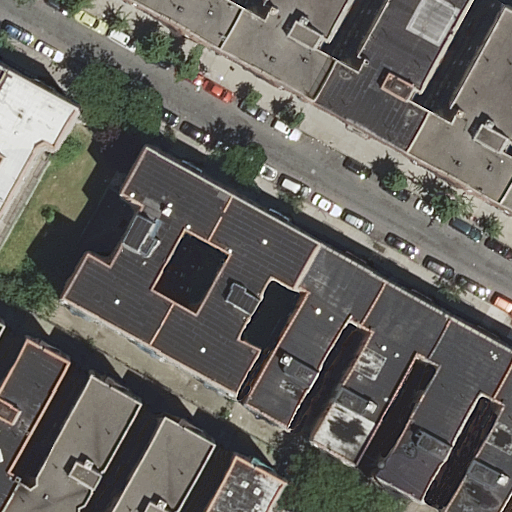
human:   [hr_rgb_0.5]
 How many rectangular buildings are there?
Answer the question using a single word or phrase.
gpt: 6

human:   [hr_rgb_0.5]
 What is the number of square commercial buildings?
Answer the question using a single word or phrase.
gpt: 0

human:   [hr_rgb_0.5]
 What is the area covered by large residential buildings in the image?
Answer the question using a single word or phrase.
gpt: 1108m2

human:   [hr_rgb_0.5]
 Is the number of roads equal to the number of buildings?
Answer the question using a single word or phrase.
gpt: no

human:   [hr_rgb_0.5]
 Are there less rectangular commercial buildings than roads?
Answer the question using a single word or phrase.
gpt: yes

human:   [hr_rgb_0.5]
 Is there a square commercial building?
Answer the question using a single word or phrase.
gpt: no

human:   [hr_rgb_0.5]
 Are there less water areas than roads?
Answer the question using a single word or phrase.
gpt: yes

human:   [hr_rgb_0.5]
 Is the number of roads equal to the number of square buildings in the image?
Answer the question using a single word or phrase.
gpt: no

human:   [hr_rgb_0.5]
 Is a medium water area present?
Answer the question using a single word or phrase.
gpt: no

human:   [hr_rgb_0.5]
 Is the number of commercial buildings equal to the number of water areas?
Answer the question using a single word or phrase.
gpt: yes

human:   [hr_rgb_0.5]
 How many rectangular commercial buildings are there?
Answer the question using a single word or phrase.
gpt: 0

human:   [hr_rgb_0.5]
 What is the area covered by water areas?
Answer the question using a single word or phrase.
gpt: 0m2

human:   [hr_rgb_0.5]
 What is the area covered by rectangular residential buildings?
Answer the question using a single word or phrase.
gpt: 157m2

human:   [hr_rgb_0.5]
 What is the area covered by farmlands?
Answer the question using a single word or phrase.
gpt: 0m2

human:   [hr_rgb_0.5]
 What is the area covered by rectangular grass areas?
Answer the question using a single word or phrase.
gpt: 0m2

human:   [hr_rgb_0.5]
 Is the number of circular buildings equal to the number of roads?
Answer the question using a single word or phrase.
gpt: no

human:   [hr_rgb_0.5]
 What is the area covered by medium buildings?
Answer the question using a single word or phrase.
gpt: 3381m2

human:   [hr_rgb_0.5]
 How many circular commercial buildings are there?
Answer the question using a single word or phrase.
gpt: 0

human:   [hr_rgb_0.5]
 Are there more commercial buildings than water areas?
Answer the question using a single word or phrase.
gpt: no

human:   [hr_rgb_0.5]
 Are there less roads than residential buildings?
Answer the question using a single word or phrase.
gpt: yes

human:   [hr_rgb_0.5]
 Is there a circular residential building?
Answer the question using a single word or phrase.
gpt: no

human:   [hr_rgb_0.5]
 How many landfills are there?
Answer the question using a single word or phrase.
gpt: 0

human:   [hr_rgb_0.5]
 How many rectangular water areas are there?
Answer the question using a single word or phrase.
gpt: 0

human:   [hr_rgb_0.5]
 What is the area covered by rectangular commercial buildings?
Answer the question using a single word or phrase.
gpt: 0m2

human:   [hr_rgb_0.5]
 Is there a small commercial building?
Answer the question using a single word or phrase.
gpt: no

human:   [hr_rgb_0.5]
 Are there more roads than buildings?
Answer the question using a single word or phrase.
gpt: no

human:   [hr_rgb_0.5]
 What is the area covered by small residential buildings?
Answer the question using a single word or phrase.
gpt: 39m2

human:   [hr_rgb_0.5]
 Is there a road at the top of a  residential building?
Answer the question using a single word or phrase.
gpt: yes

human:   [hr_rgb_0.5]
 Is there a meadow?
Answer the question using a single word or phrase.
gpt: no

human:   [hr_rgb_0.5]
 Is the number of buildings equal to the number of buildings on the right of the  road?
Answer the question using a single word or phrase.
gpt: no

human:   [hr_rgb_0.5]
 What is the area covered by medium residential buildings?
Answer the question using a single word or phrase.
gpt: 3381m2

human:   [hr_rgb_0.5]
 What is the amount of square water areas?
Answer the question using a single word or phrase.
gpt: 0

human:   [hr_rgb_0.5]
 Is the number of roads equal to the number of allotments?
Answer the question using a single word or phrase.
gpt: no

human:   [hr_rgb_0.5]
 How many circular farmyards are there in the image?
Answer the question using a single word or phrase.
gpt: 0

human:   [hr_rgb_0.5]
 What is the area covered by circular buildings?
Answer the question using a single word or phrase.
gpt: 0m2

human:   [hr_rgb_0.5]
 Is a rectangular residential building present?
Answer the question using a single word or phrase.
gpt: yes